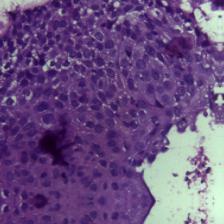
Diagnosis: OSCC